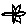
Label: flower